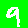
Digit: 9